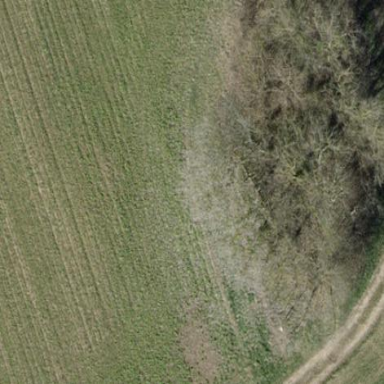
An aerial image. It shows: Mixed woodland area with various types of leaves.